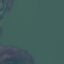
Label: SeaLake